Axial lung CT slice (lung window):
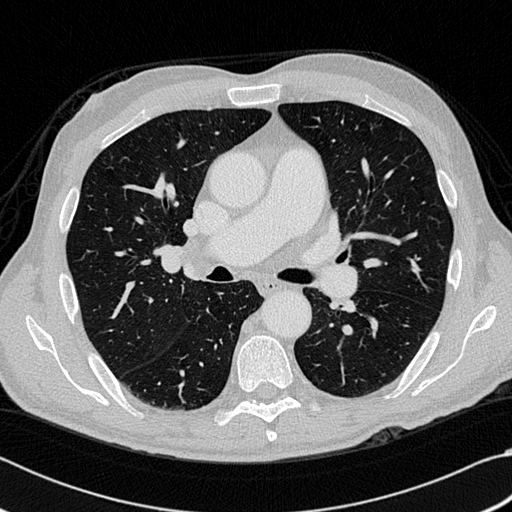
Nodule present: no